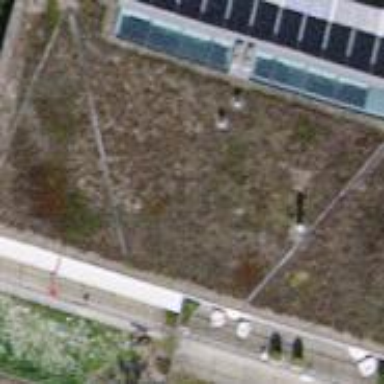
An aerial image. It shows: White residential building with flat grass roof.